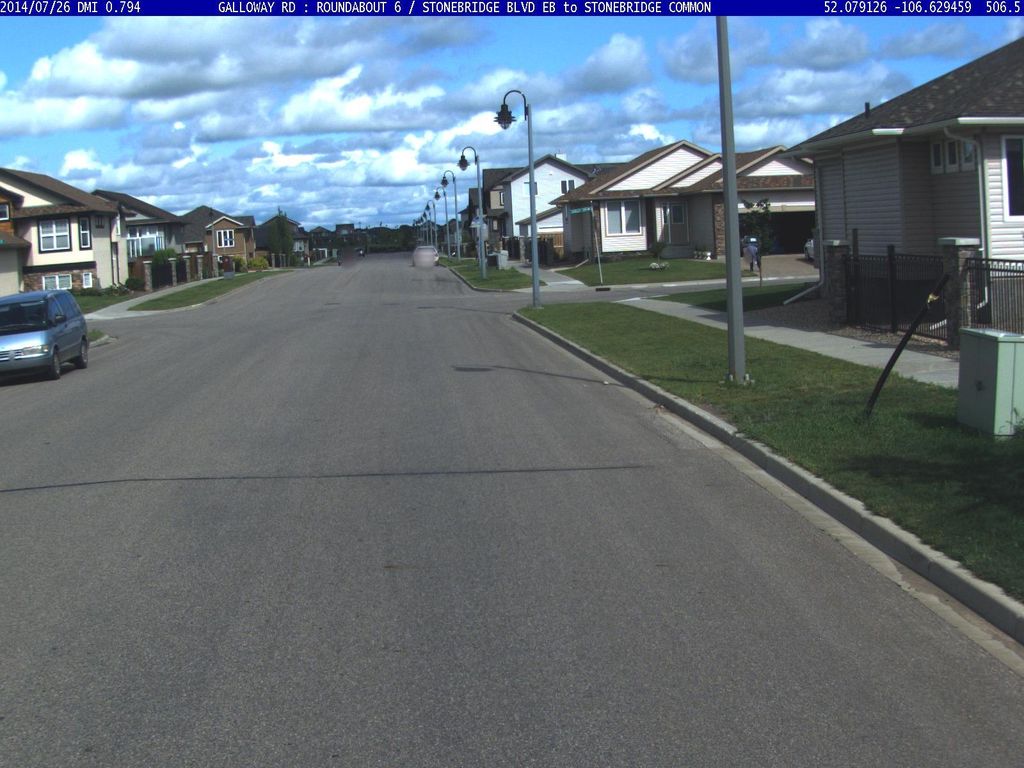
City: saskatoon